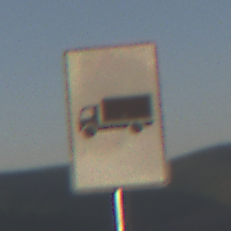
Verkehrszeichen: KFZZulaessigeGesamtmasse3Komma5TOhnePfeilsymbol
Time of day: SunriseSunset
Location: Outdoor (Nature)
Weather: Clear
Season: NotSpecified
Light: Natural